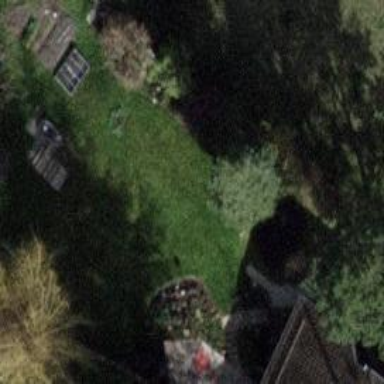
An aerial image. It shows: Evergreen needle-leaved tree.